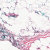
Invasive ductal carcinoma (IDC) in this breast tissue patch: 0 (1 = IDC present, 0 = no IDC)